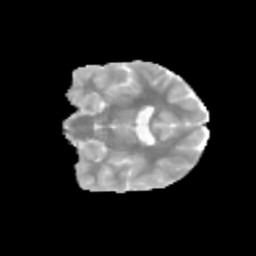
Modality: MD
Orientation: coronal
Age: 9
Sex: male
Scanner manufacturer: siemens
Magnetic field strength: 3 T
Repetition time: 3.8 s
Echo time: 0.07 s